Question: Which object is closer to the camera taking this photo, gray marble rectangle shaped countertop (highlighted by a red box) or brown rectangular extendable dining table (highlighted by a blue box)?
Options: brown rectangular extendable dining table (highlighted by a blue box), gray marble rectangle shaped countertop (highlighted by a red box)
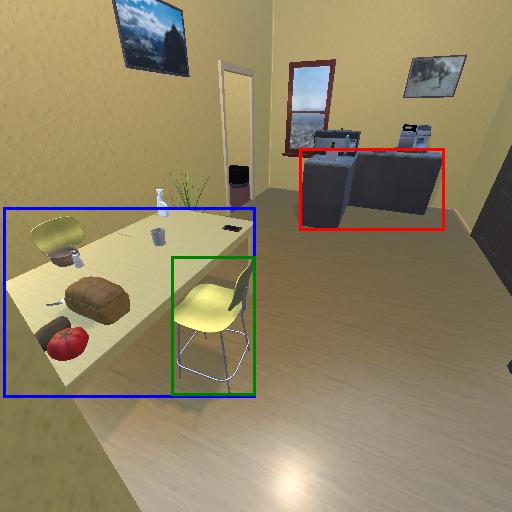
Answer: brown rectangular extendable dining table (highlighted by a blue box)